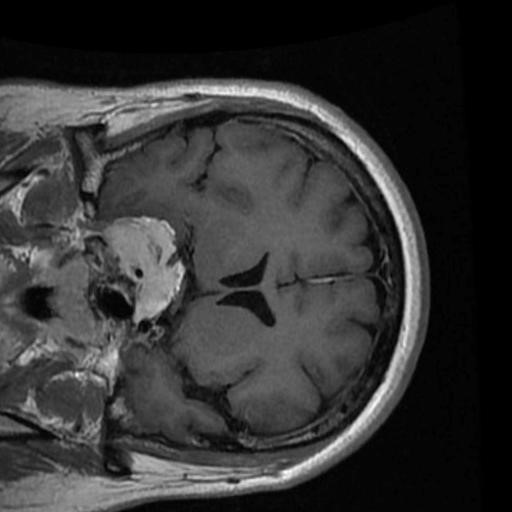
Label: brain_menin